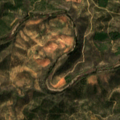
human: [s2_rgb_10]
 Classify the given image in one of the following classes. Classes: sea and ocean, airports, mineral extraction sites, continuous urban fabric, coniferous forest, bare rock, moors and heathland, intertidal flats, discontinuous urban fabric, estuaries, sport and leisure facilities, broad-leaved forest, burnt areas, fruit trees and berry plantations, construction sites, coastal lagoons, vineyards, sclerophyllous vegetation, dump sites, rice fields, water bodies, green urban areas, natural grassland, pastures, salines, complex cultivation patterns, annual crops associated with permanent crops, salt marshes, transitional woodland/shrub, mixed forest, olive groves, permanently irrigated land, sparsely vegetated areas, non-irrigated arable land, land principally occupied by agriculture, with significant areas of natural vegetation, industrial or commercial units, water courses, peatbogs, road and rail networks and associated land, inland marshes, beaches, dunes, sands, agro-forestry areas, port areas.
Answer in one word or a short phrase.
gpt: land principally occupied by agriculture, with significant areas of natural vegetation, transitional woodland/shrub